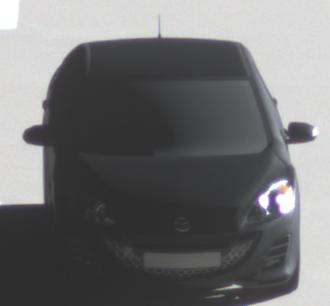
Make: Mazda
Model: 3 1.6
Detailed model: 3 (BL)
Model produced from: 2009/05
Model produced until: 2010/12
Doors: 5
Color: black
Road condition: dry road
Daytime: morning or afternoon
Contrast: high contrast